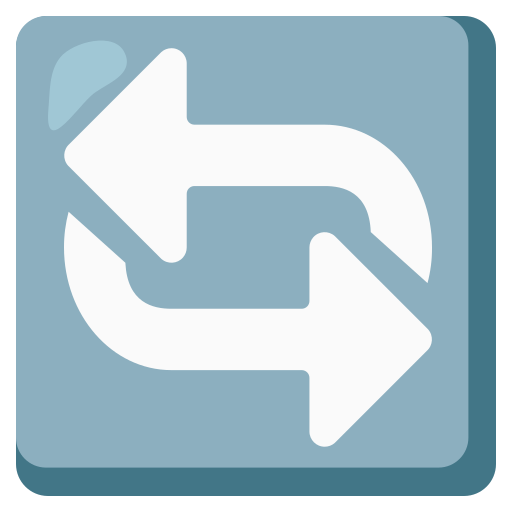
Emoji: 🔄